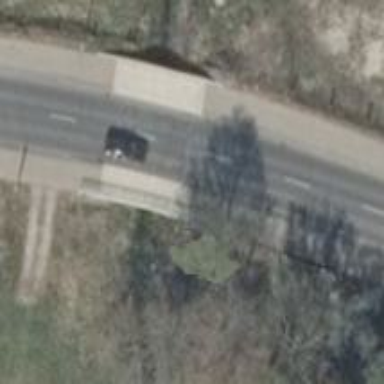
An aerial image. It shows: Path leading to bridge.